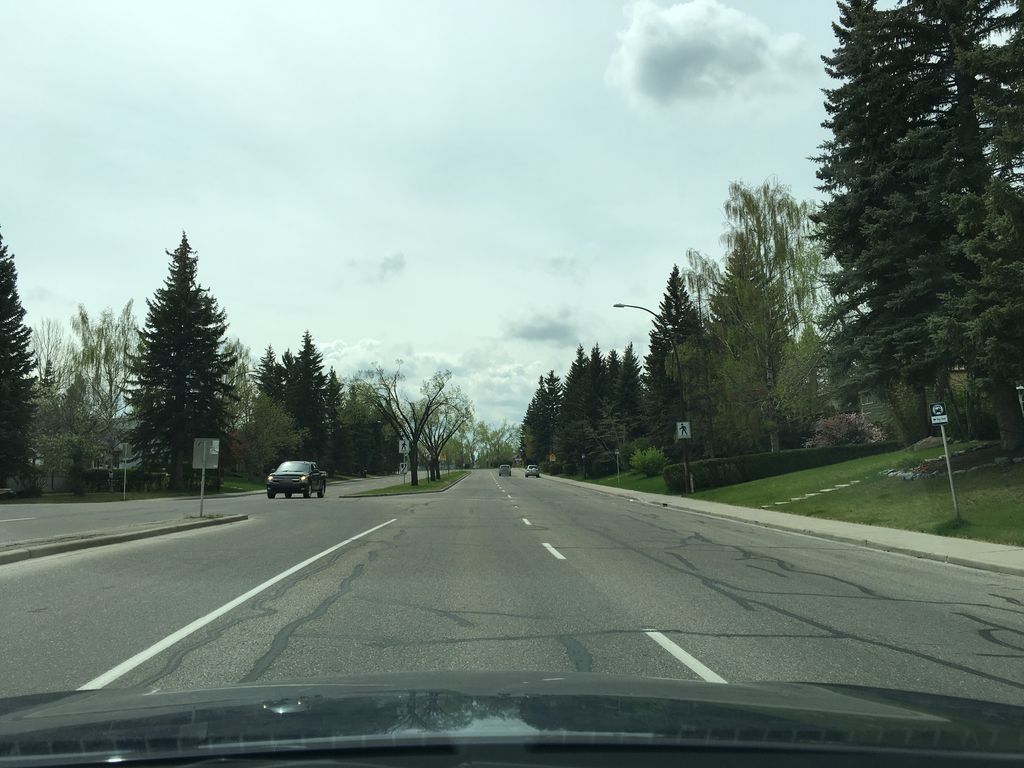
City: calgary